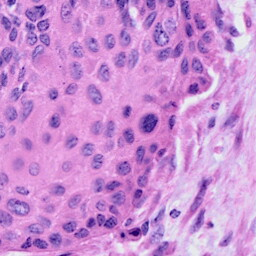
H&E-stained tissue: Cervix